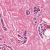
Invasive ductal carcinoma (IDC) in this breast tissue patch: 0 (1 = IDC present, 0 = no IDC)